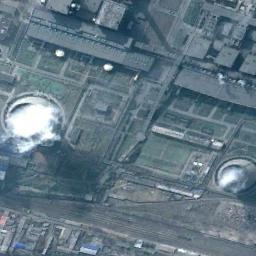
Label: thermal_power_station